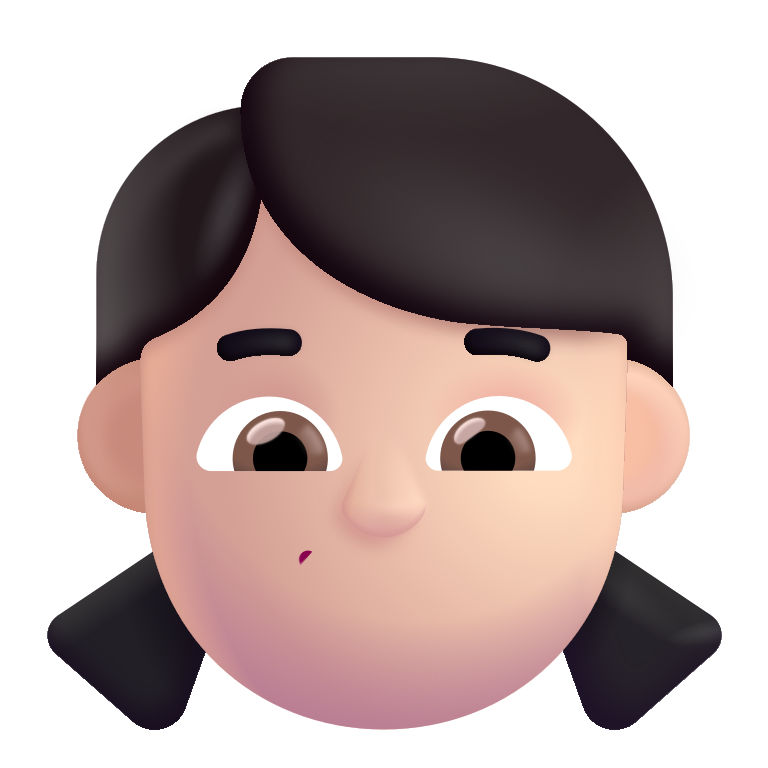
girl color light